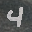
Label: 4